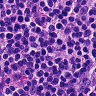
Metastatic tissue present: no